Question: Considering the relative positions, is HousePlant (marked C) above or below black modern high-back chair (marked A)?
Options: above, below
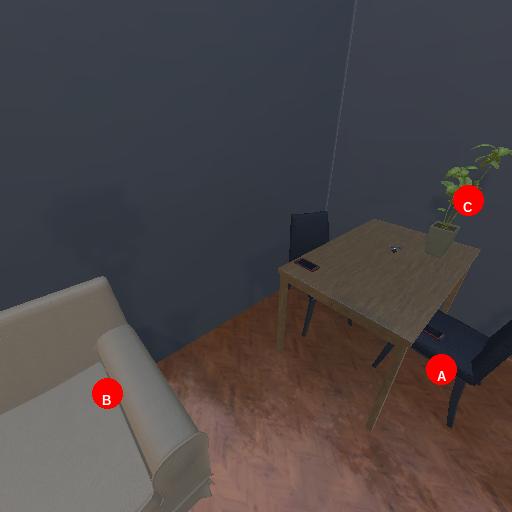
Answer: above